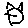
Label: cat